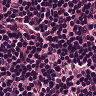
Metastatic tissue present: no